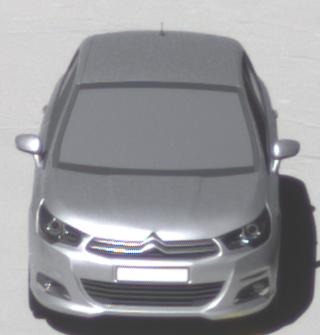
Make: Citroen
Model: C4 VTi 95
Detailed model: C4 (II)
Model produced from: 2012/08
Model produced until: 2013/06
Doors: 5
Color: white
Road condition: dry road
Daytime: midday
Contrast: high contrast